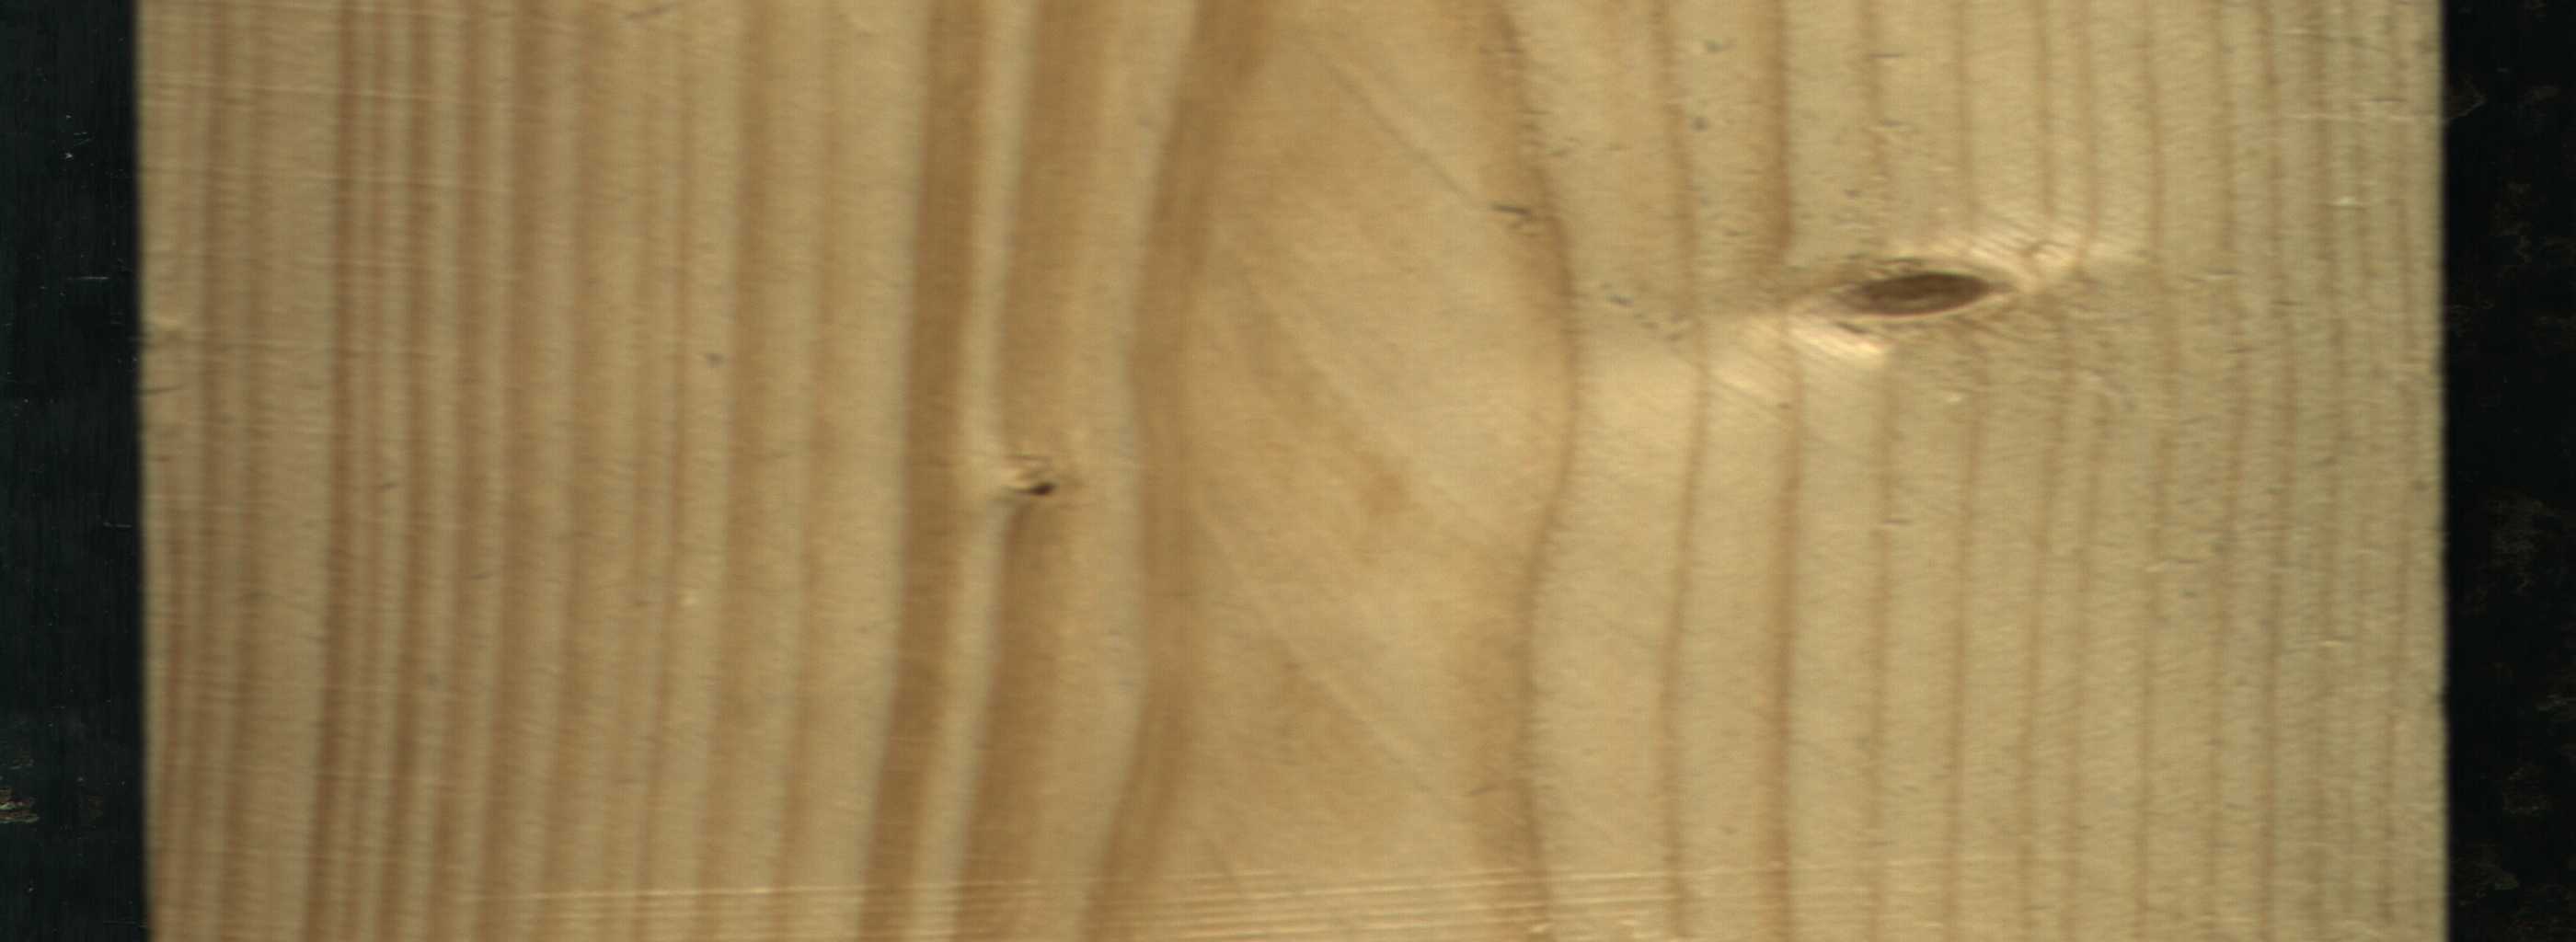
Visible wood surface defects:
Live_Knot